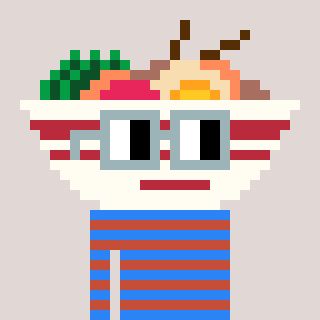
a pixel art character with square dark gray glasses, a noodles-shaped head and a rust-colored body on a warm background